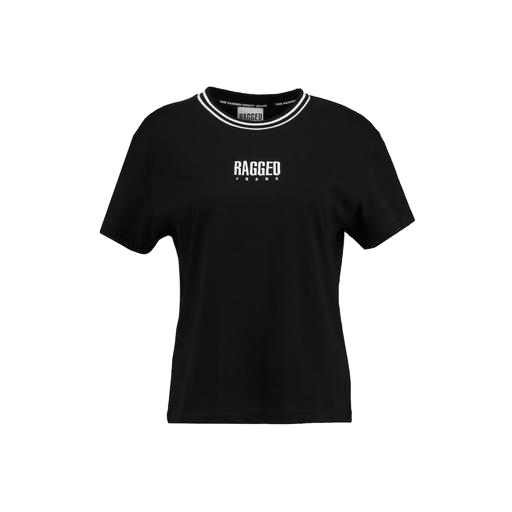
black ringer tee, mid t-shirt, black molly ringer tee, white background